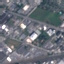
Land use / land cover class: Industrial